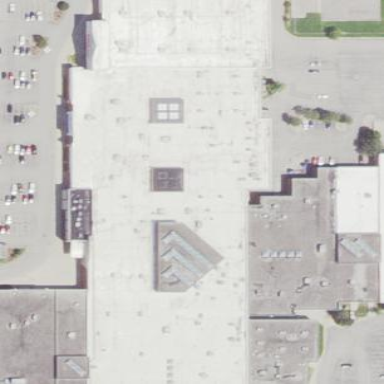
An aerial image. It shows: Building that houses supermarket.